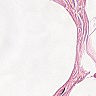
Metastatic tissue present: no